Field crop: maize
Growth stage: 1
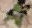
Species: chenopodium